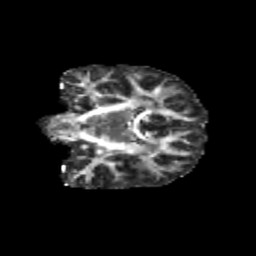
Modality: FA
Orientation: coronal
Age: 10
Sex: male
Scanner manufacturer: siemens
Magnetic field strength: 3 T
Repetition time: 3.8 s
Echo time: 0.07 s